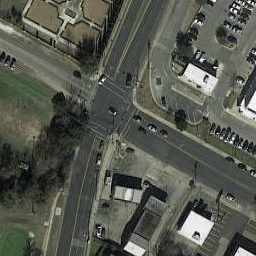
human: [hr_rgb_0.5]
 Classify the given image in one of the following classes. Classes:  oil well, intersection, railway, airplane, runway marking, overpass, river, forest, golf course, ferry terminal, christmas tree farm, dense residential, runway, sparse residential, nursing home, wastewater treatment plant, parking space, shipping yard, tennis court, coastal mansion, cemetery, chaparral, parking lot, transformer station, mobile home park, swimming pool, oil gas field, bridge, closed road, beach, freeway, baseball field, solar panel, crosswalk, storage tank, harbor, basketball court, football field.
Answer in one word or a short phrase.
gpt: intersection